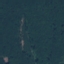
Label: Forest